Question: I have a resizable container control in my layout. It should contain any number of my user controls (which are also resizeable and always 3*2 for now) in following way:

I hope you have got the idea. I was trying to use StackPanel but failed. It didn't centred the elements for me.
So, how do I get the desired layout using XAML? Hopefully avoid coding as much as possible...
I believe I must share the result. I took the code from this answer <URL> and added child controls resizing.
'''
private Size elementFinalSize = new Size(0, 0);
private Size MeasureDesiredSize(Size containerSize)
{
if (base.InternalChildren.Count == 0)
{
return new Size(0, 0);
}
// NB!: We assume all the items in the panel are of the same size.
var child = base.InternalChildren[0];
double elementAspectRatio = child.DesiredSize.Height == 0 ? 2.0 / 3.0 : child.DesiredSize.Width / child.DesiredSize.Height;
Size finalElementSize = new Size(0, 0);
Size newElementSize = finalElementSize;
for (int possibleRowsNumber = 1; ; possibleRowsNumber++)
{
int numberOfElementInRow = this.GetElementsNumberInRow(base.InternalChildren.Count, possibleRowsNumber);
double maxElementHeight = containerSize.Height / possibleRowsNumber;
double maxElementWidth = containerSize.Width / numberOfElementInRow;
if (maxElementWidth / elementAspectRatio > maxElementHeight)
{
// So many elements is more in width than container size, thus use Height.
newElementSize = new Size(maxElementHeight * elementAspectRatio, maxElementHeight);
}
else
{
// The element Height is greater than container row size, thus use Width.
newElementSize = new Size(maxElementWidth, maxElementWidth / elementAspectRatio);
}
if (newElementSize.Height > finalElementSize.Height)
{
// With such number of row a single element would be bigger than with previous number of rows.
finalElementSize = newElementSize;
}
else
{
// With such number of rows a single element is less than the previous biggest one, thus stop searching.
break;
}
}
return finalElementSize;
}
private int GetElementsNumberInRow(int elementsCount, int rowsNumber)
{
int x = elementsCount % rowsNumber;
if (x == 0)
{
return elementsCount / rowsNumber;
}
int maxPossibleElementsCount = elementsCount + rowsNumber - x;
return maxPossibleElementsCount / rowsNumber;
}
protected override Size MeasureOverride(Size constraint)
{
// This MeasureOverride functions is called the first of the three overridden.
// We need to understand the best (maximum) size for future element and arrange items accordingly.
// Drop the desired size to zero in order to recalculate it as soon as necessary.
this.elementFinalSize = new Size(0, 0);
Size curLineSize = new Size();
Size panelSize = new Size();
UIElementCollection children = base.InternalChildren;
for (int i = 0; i < children.Count; i++)
{
UIElement child = children[i] as UIElement;
// Flow passes its own constraint to children
if (this.elementFinalSize.Height == 0)
{
child.Measure(constraint);
this.elementFinalSize = this.MeasureDesiredSize(constraint);
child.InvalidateMeasure();
}
if (curLineSize.Width + this.elementFinalSize.Width > constraint.Width) //need to switch to another line
{
panelSize.Width = Math.Max(curLineSize.Width, panelSize.Width);
panelSize.Height += curLineSize.Height;
curLineSize = this.elementFinalSize;
if (this.elementFinalSize.Width > constraint.Width) // if the element is wider then the constraint - give it a separate line
{
panelSize.Width = Math.Max(this.elementFinalSize.Width, panelSize.Width);
panelSize.Height += this.elementFinalSize.Height;
curLineSize = new Size();
}
}
else //continue to accumulate a line
{
curLineSize.Width += this.elementFinalSize.Width;
curLineSize.Height = Math.Max(this.elementFinalSize.Height, curLineSize.Height);
}
}
foreach (UIElement child in children)
{
child.Measure(this.elementFinalSize);
}
// the last line size, if any need to be added
panelSize.Width = Math.Max(curLineSize.Width, panelSize.Width);
panelSize.Height += curLineSize.Height;
return panelSize;
}
protected override Size ArrangeOverride(Size arrangeBounds)
{
int firstInLine = 0;
Size curLineSize = new Size();
double accumulatedHeight = 0;
UIElementCollection children = this.InternalChildren;
for (int i = 0; i < children.Count; i++)
{
if (curLineSize.Width + this.elementFinalSize.Width > arrangeBounds.Width) //need to switch to another line
{
ArrangeLine(accumulatedHeight, curLineSize, arrangeBounds.Width, firstInLine, i);
accumulatedHeight += curLineSize.Height;
curLineSize = this.elementFinalSize;
if (this.elementFinalSize.Width > arrangeBounds.Width) //the element is wider then the constraint - give it a separate line
{
ArrangeLine(accumulatedHeight, this.elementFinalSize, arrangeBounds.Width, i, ++i);
accumulatedHeight += this.elementFinalSize.Height;
curLineSize = new Size();
}
firstInLine = i;
}
else //continue to accumulate a line
{
curLineSize.Width += this.elementFinalSize.Width;
curLineSize.Height = Math.Max(this.elementFinalSize.Height, curLineSize.Height);
}
}
if (firstInLine < children.Count)
ArrangeLine(accumulatedHeight, curLineSize, arrangeBounds.Width, firstInLine, children.Count);
return arrangeBounds;
}
private void ArrangeLine(double y, Size lineSize, double boundsWidth, int start, int end)
{
double x = 0;
if (this.HorizontalContentAlignment == HorizontalAlignment.Center)
{
x = (boundsWidth - lineSize.Width) / 2;
}
else if (this.HorizontalContentAlignment == HorizontalAlignment.Right)
{
x = (boundsWidth - lineSize.Width);
}
UIElementCollection children = InternalChildren;
for (int i = start; i < end; i++)
{
UIElement child = children[i];
child.Arrange(new Rect(x, y, this.elementFinalSize.Width, this.elementFinalSize.Height));
x += this.elementFinalSize.Width;
}
}
'''
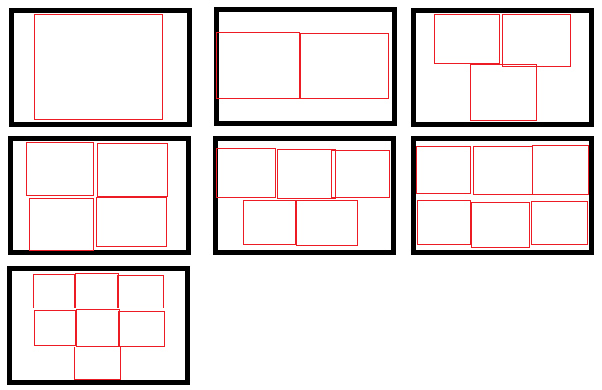
Answer: The following will produce a nearly the same effect:
'''
<Grid>
<WrapPanel HorizontalAlignment="Center" VerticalAlignment="Center" >
<Rectangle Stroke="Red" StrokeThickness="2" Width="200" Height="200"/>
<Rectangle Stroke="Red" StrokeThickness="2" Width="200" Height="200"/>
<Rectangle Stroke="Red" StrokeThickness="2" Width="200" Height="200"/>
</WrapPanel>
</Grid>
'''
but the items are left aligned so in your case your last screenshot would show the bottom rectangle aligned to the left. To fix that, you can <URL>
Edit: Of course this is just a dummy example with the rectangles and all, usually one would create a ListView/ListBox/ItemContainer (depends on the scenario) and make the ItemsPanel be a WrapPanel:
'''
<ListView>
<ListView.ItemsPanel>
<ItemsPanelTemplate>
<WrapPanel .../>
</ItemsPanelTemplate>
</ListView.ItemsPanel>
</ListView>
'''